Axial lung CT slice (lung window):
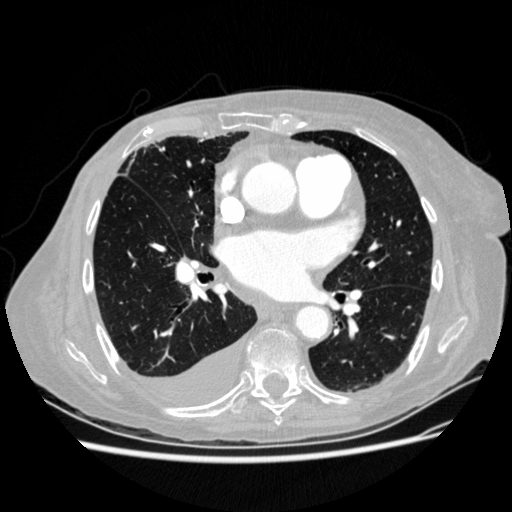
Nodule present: no